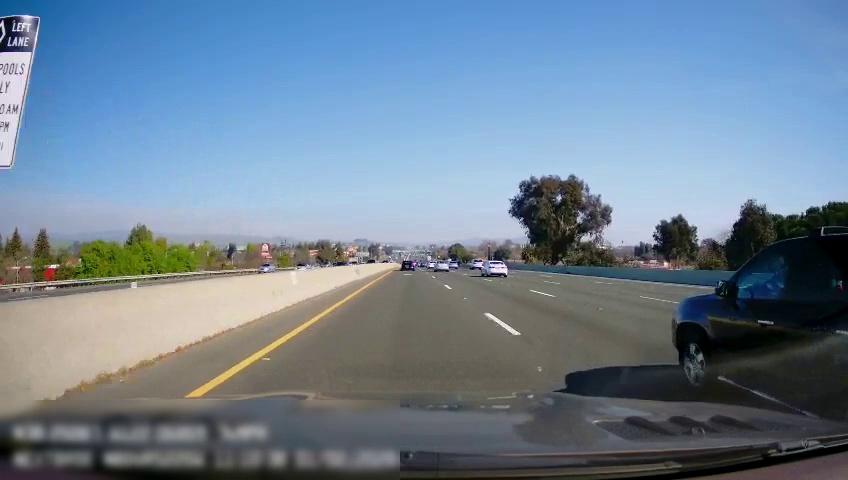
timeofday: Day
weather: Sunny
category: Drivable Space
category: Drivable Space
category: Vehicles | Car
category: Vehicles | Car
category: Vehicles | Other LV
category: Vehicles | SUV
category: Vehicles | Car
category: Vehicles | SUV
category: Vehicles | Car
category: Vehicles | Car
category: Vehicles | SUV
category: Vehicles | SUV
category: Vehicles | Car
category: Lanes | Alternate Lane
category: Lanes | Current Lane
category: Lanes | Current Lane
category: Lanes | Alternate Lane
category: Lanes | Alternate Lane
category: Lanes | Alternate Lane
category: Lanes | Opposite Lane
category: Lanes | Opposite Lane